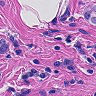
Metastatic tissue present: yes